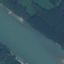
Label: River